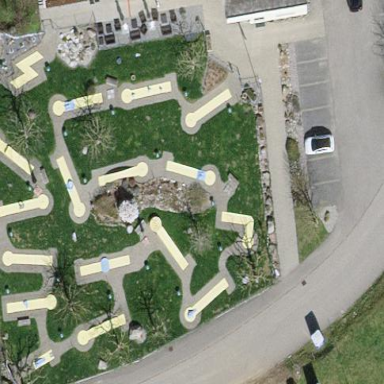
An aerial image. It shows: Miniature golf leisure land.